Aerial crown-view tile of a tropical tree (Barro Colorado Island, Panama), acquired 20250915:
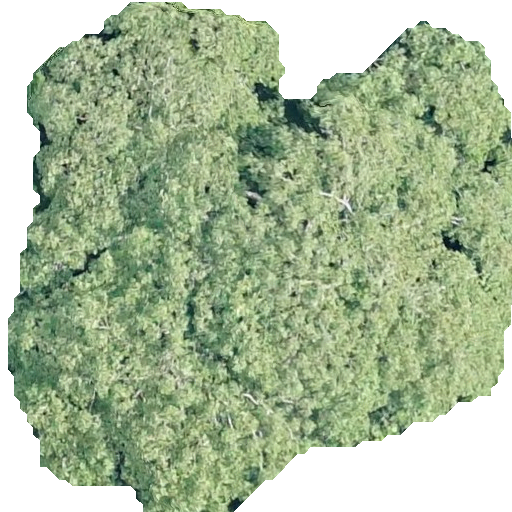
Species: Dipteryx oleifera
GBIF accepted scientific name: Dipteryx oleifera
Crown area: 298.191 m²